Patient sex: M
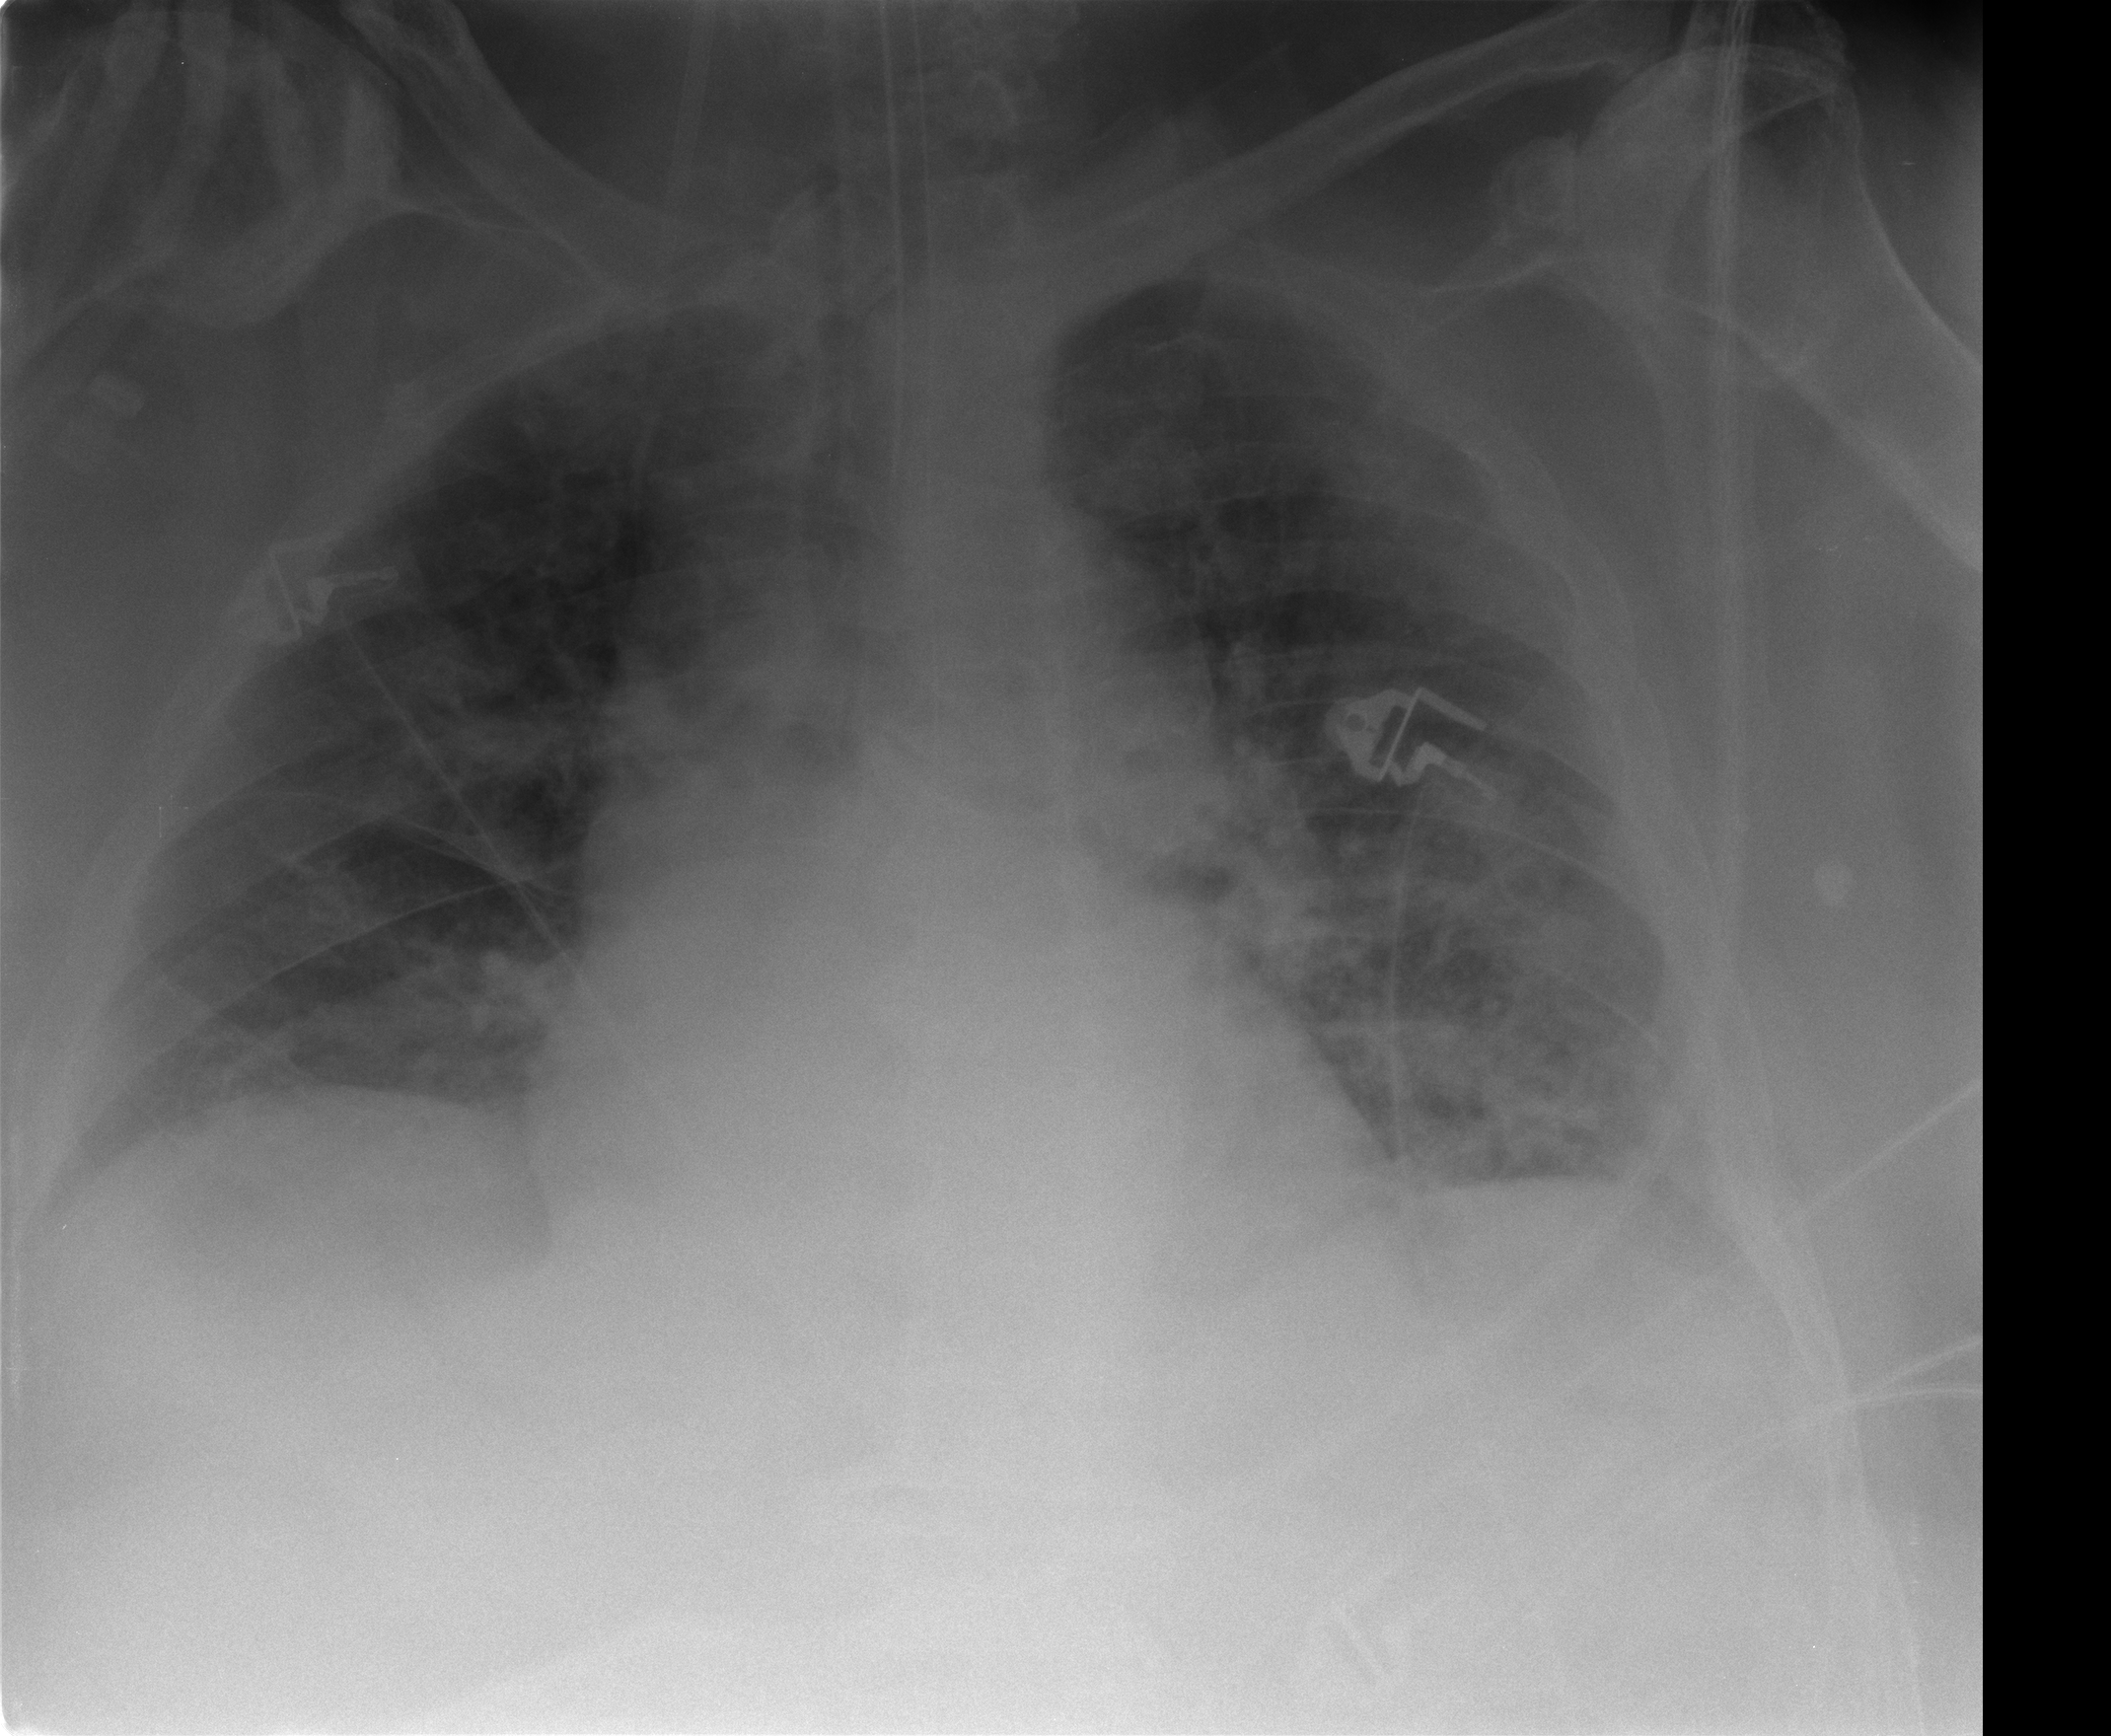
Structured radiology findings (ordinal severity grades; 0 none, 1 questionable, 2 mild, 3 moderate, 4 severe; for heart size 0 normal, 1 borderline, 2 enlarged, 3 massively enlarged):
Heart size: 2
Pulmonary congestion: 3
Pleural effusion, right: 0
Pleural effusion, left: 1
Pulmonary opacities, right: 2
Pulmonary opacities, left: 3
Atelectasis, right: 2
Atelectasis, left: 2